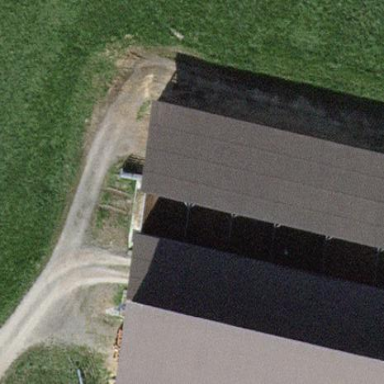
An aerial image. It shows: View of roof of building.